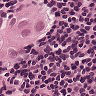
Metastatic tissue present: yes